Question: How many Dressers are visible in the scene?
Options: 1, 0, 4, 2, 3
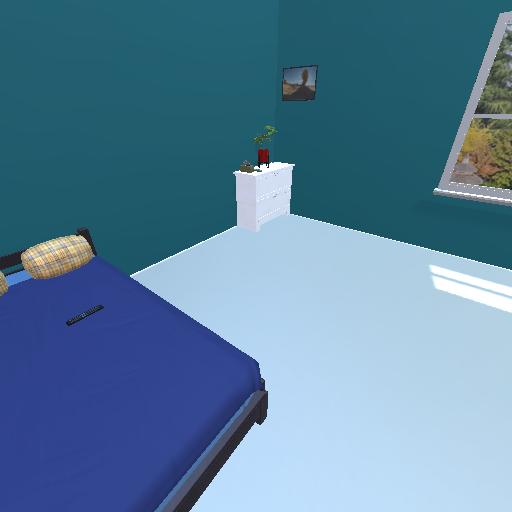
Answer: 1